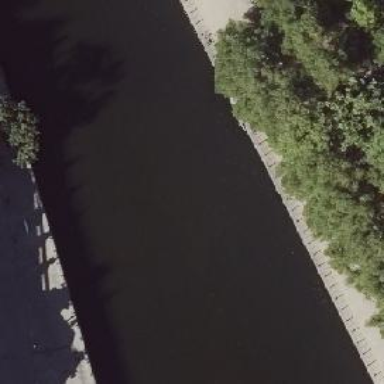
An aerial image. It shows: Canal with riverbanks.